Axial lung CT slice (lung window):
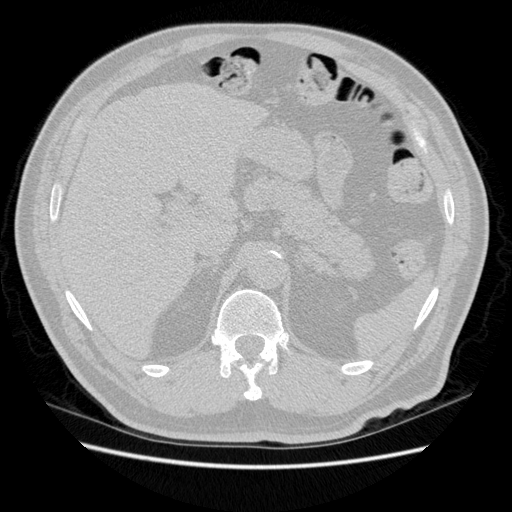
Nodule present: no